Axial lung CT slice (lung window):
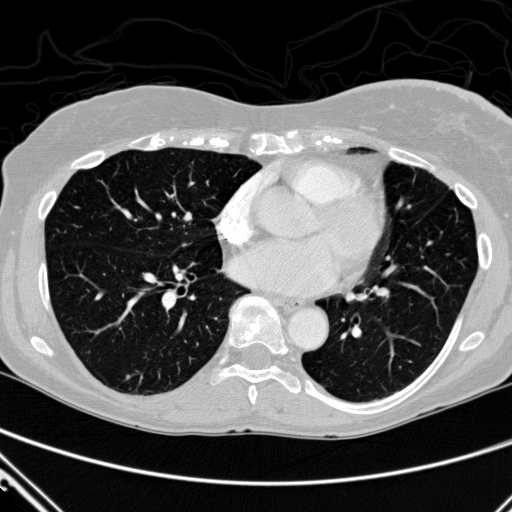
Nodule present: no